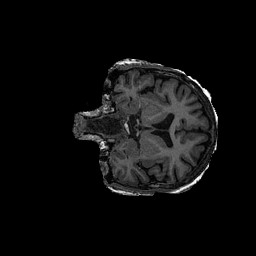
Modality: T1w
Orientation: coronal
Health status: ill
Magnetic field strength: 3 T